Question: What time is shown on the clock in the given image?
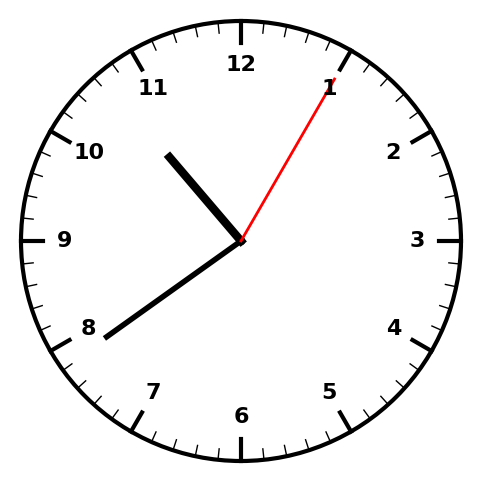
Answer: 10:39:05